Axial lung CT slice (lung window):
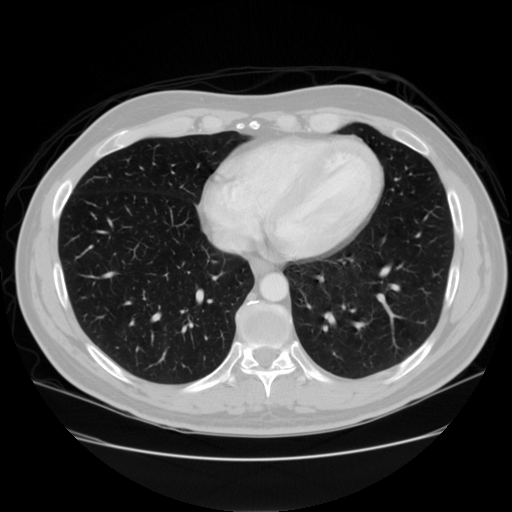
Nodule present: no